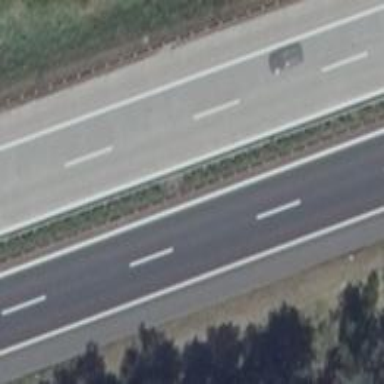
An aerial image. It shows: Concrete motorway.